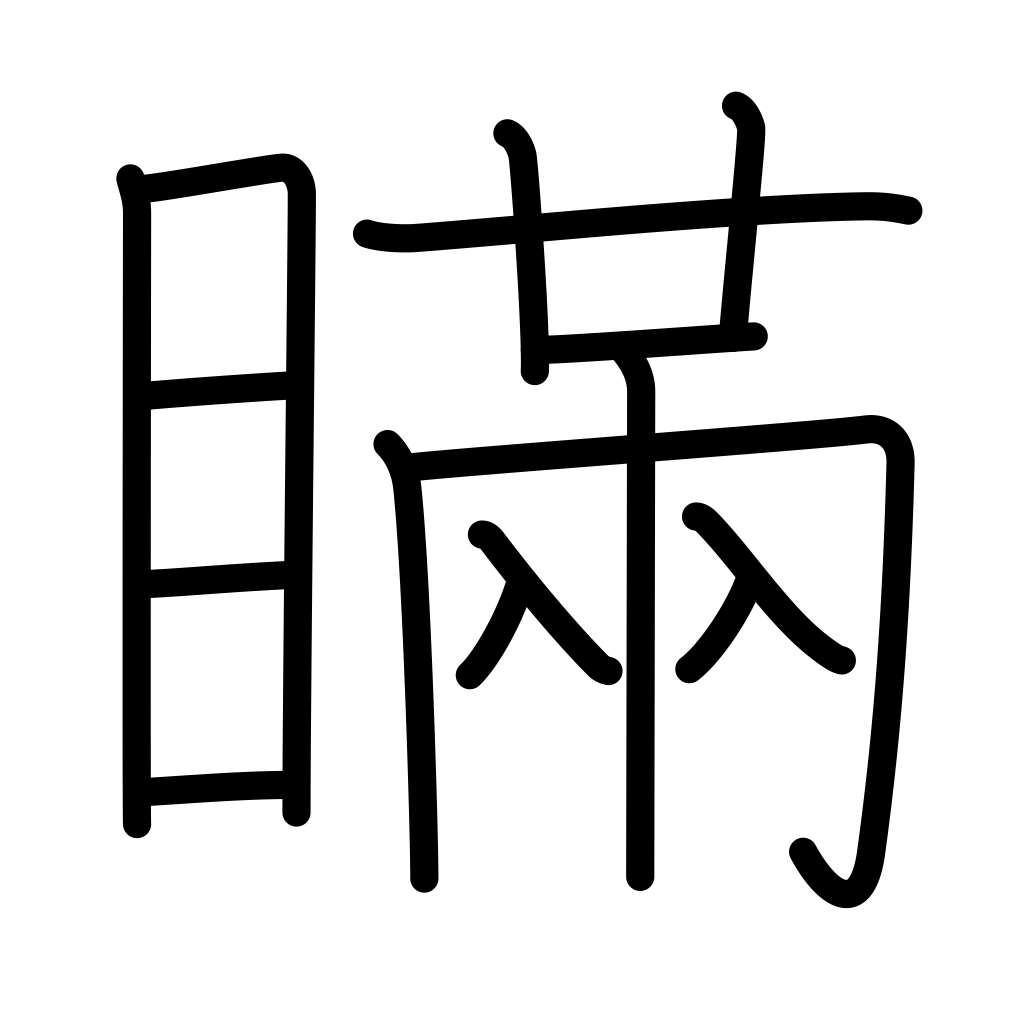
Meaning: deception